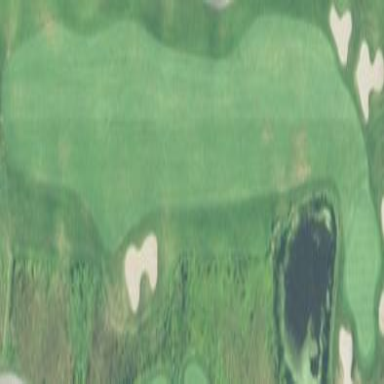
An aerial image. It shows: Grassy area designated as golf fairway.